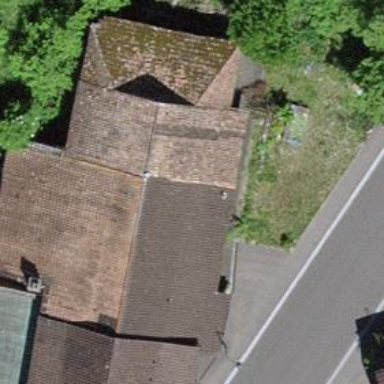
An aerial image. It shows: Simple and straightforward house.